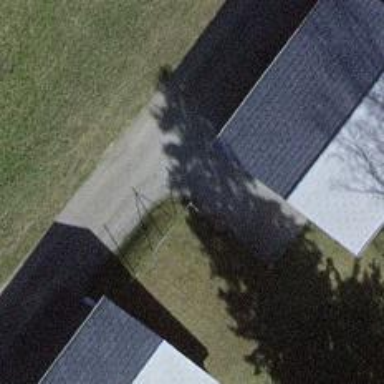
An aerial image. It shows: Fence.